Aerial crown-view tile of a tropical tree (Barro Colorado Island, Panama), acquired 20250512:
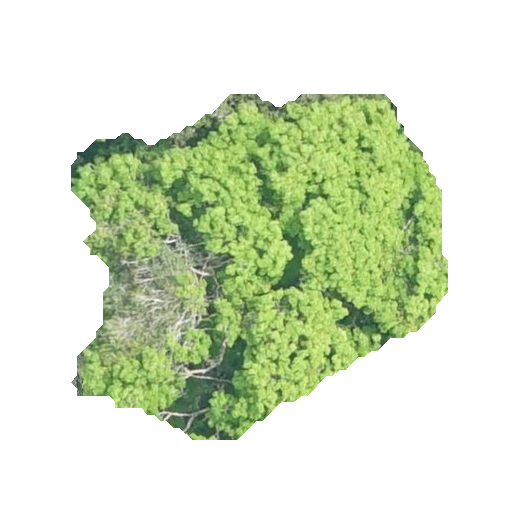
Species: Handroanthus guayacan
GBIF accepted scientific name: Handroanthus guayacan
Crown area: 140.242 m²